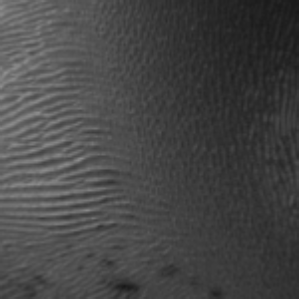
Label: frost